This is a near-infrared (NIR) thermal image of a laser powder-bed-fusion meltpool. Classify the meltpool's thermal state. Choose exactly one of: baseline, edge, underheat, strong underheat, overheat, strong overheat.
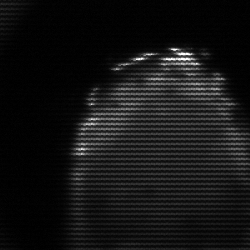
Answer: edge